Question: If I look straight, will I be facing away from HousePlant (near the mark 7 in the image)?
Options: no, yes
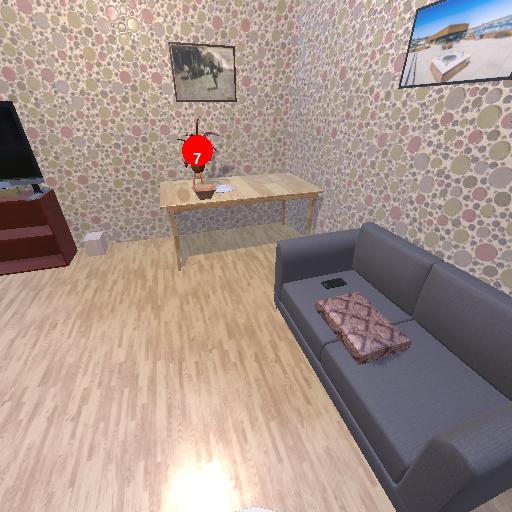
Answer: no